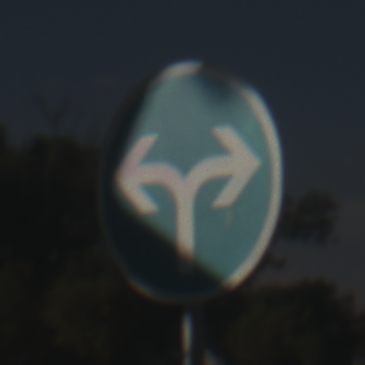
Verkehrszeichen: VorgeschriebeneFahrtrichtungRechtsOderLinks
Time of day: MorningAfternoon
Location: Outdoor (Nature)
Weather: PartlyCloudy
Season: NotSpecified
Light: Natural